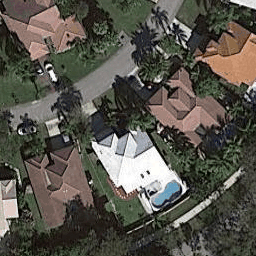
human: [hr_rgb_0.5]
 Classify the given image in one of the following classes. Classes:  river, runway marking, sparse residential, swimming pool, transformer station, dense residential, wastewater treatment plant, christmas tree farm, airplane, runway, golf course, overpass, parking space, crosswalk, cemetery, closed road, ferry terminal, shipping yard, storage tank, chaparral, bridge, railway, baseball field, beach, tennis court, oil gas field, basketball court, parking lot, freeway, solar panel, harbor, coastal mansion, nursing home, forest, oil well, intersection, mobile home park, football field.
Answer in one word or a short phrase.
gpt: coastal mansion